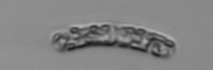
Label: Guinardia_striata